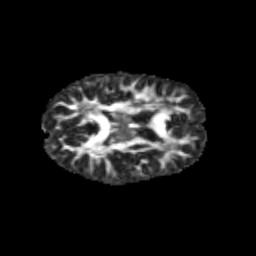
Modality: FA
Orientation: axial
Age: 10
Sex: male
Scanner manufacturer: siemens
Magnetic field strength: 3 T
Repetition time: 3.8 s
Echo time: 0.07 s